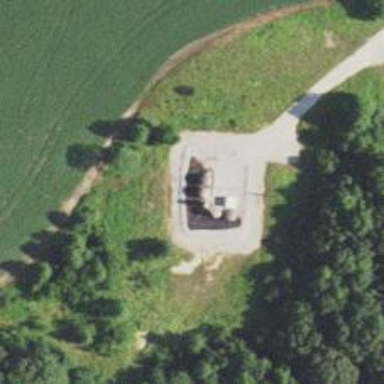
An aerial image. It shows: Storage tank with man-made structure.